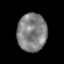
Tissue: prostate
Cell type: T cells
Senescence score: 0.3167
Nuclear area (px): 1094
Mean DAPI intensity: 128.951